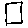
Label: square